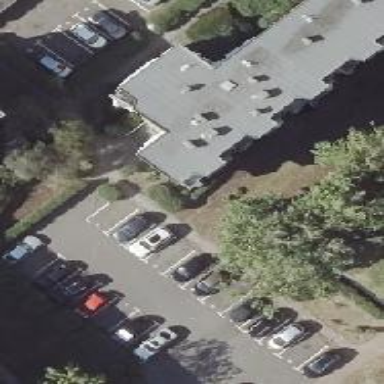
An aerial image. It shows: Flat-roofed residential building.